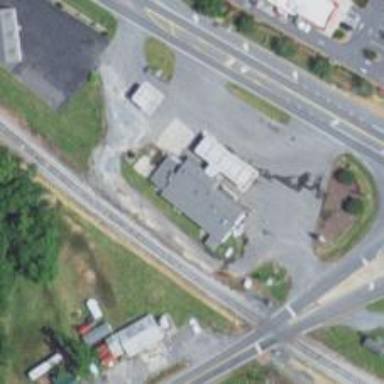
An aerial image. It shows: Convenience shop.